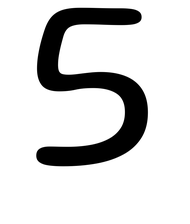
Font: Gluten_Light